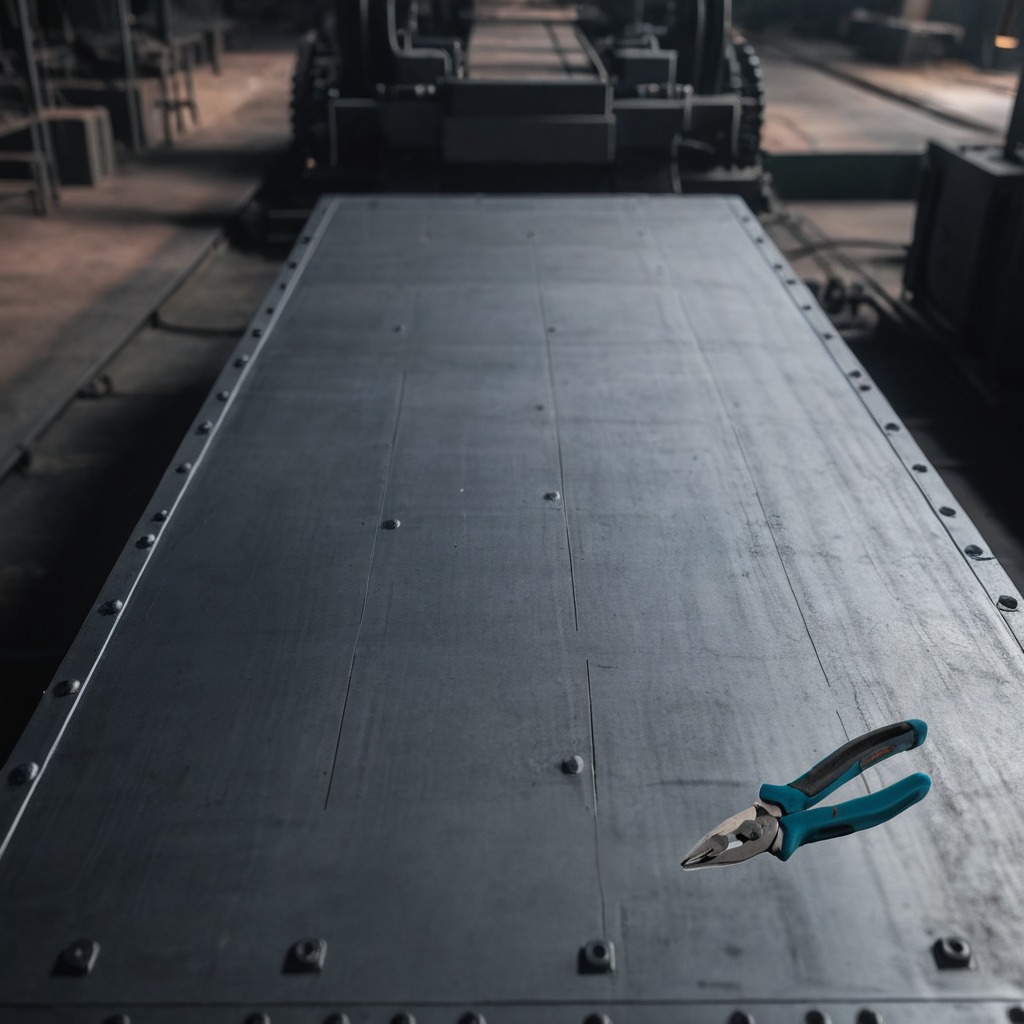
A plier is lying on a cold steel table in a mining workshop gritty textures.